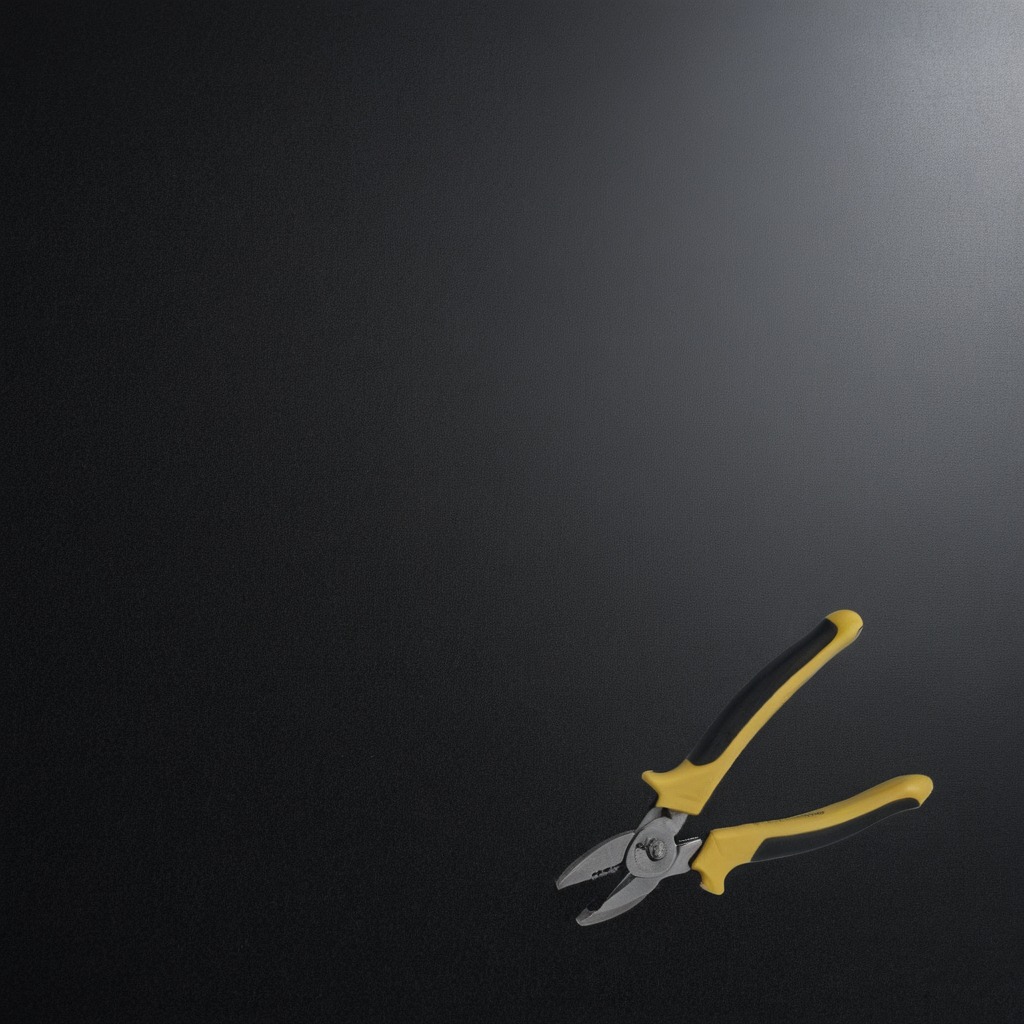
A plier lies on the clean granite tabletop.